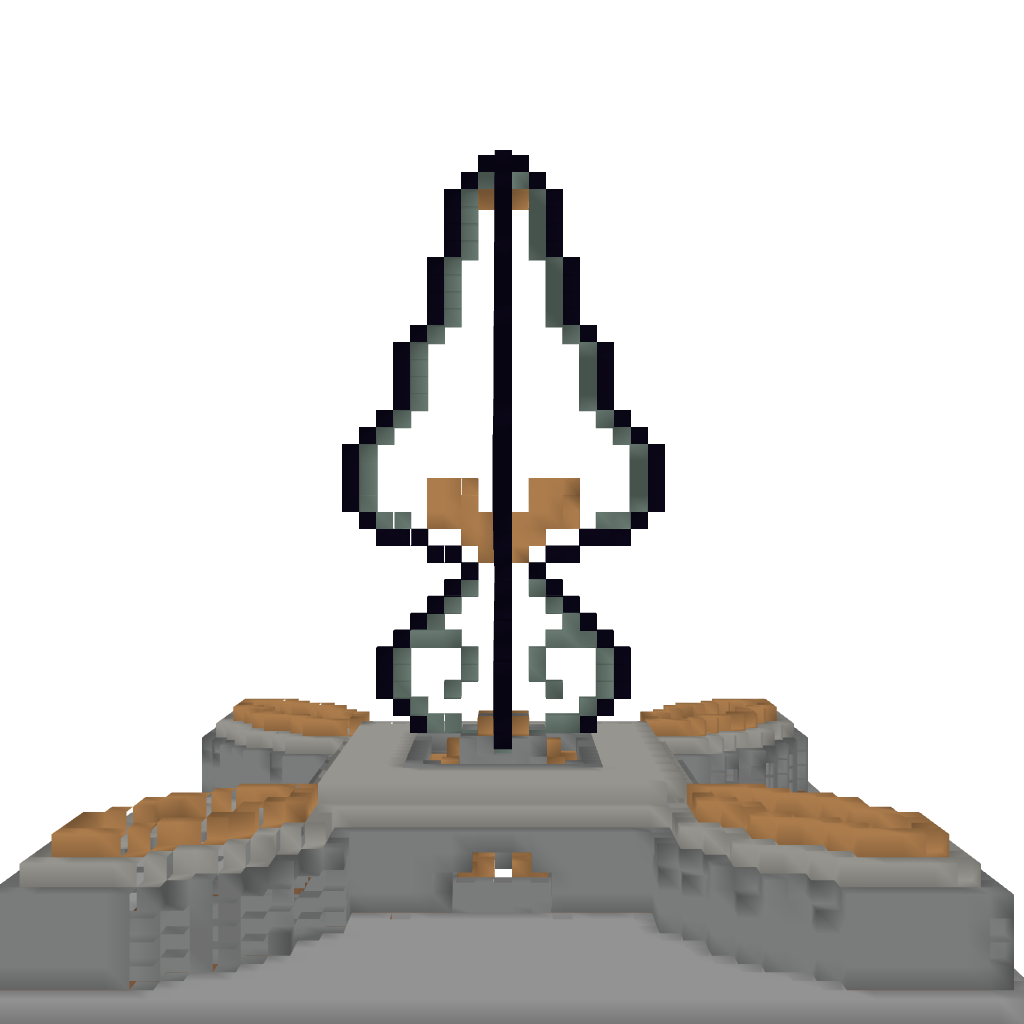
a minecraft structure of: Spawn/Warp